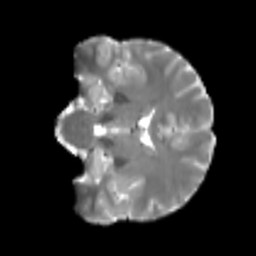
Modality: T2w
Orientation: coronal
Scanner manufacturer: siemens
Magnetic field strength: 3 T
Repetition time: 4 s
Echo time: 0.0594 s